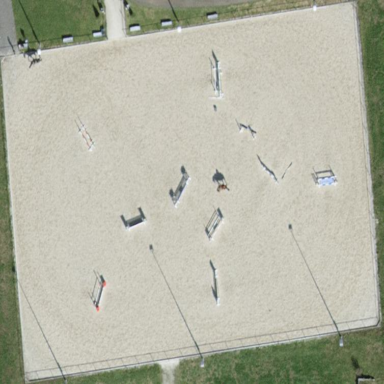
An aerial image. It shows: Equestrian pitch used for leisure and sports activities.